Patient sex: M
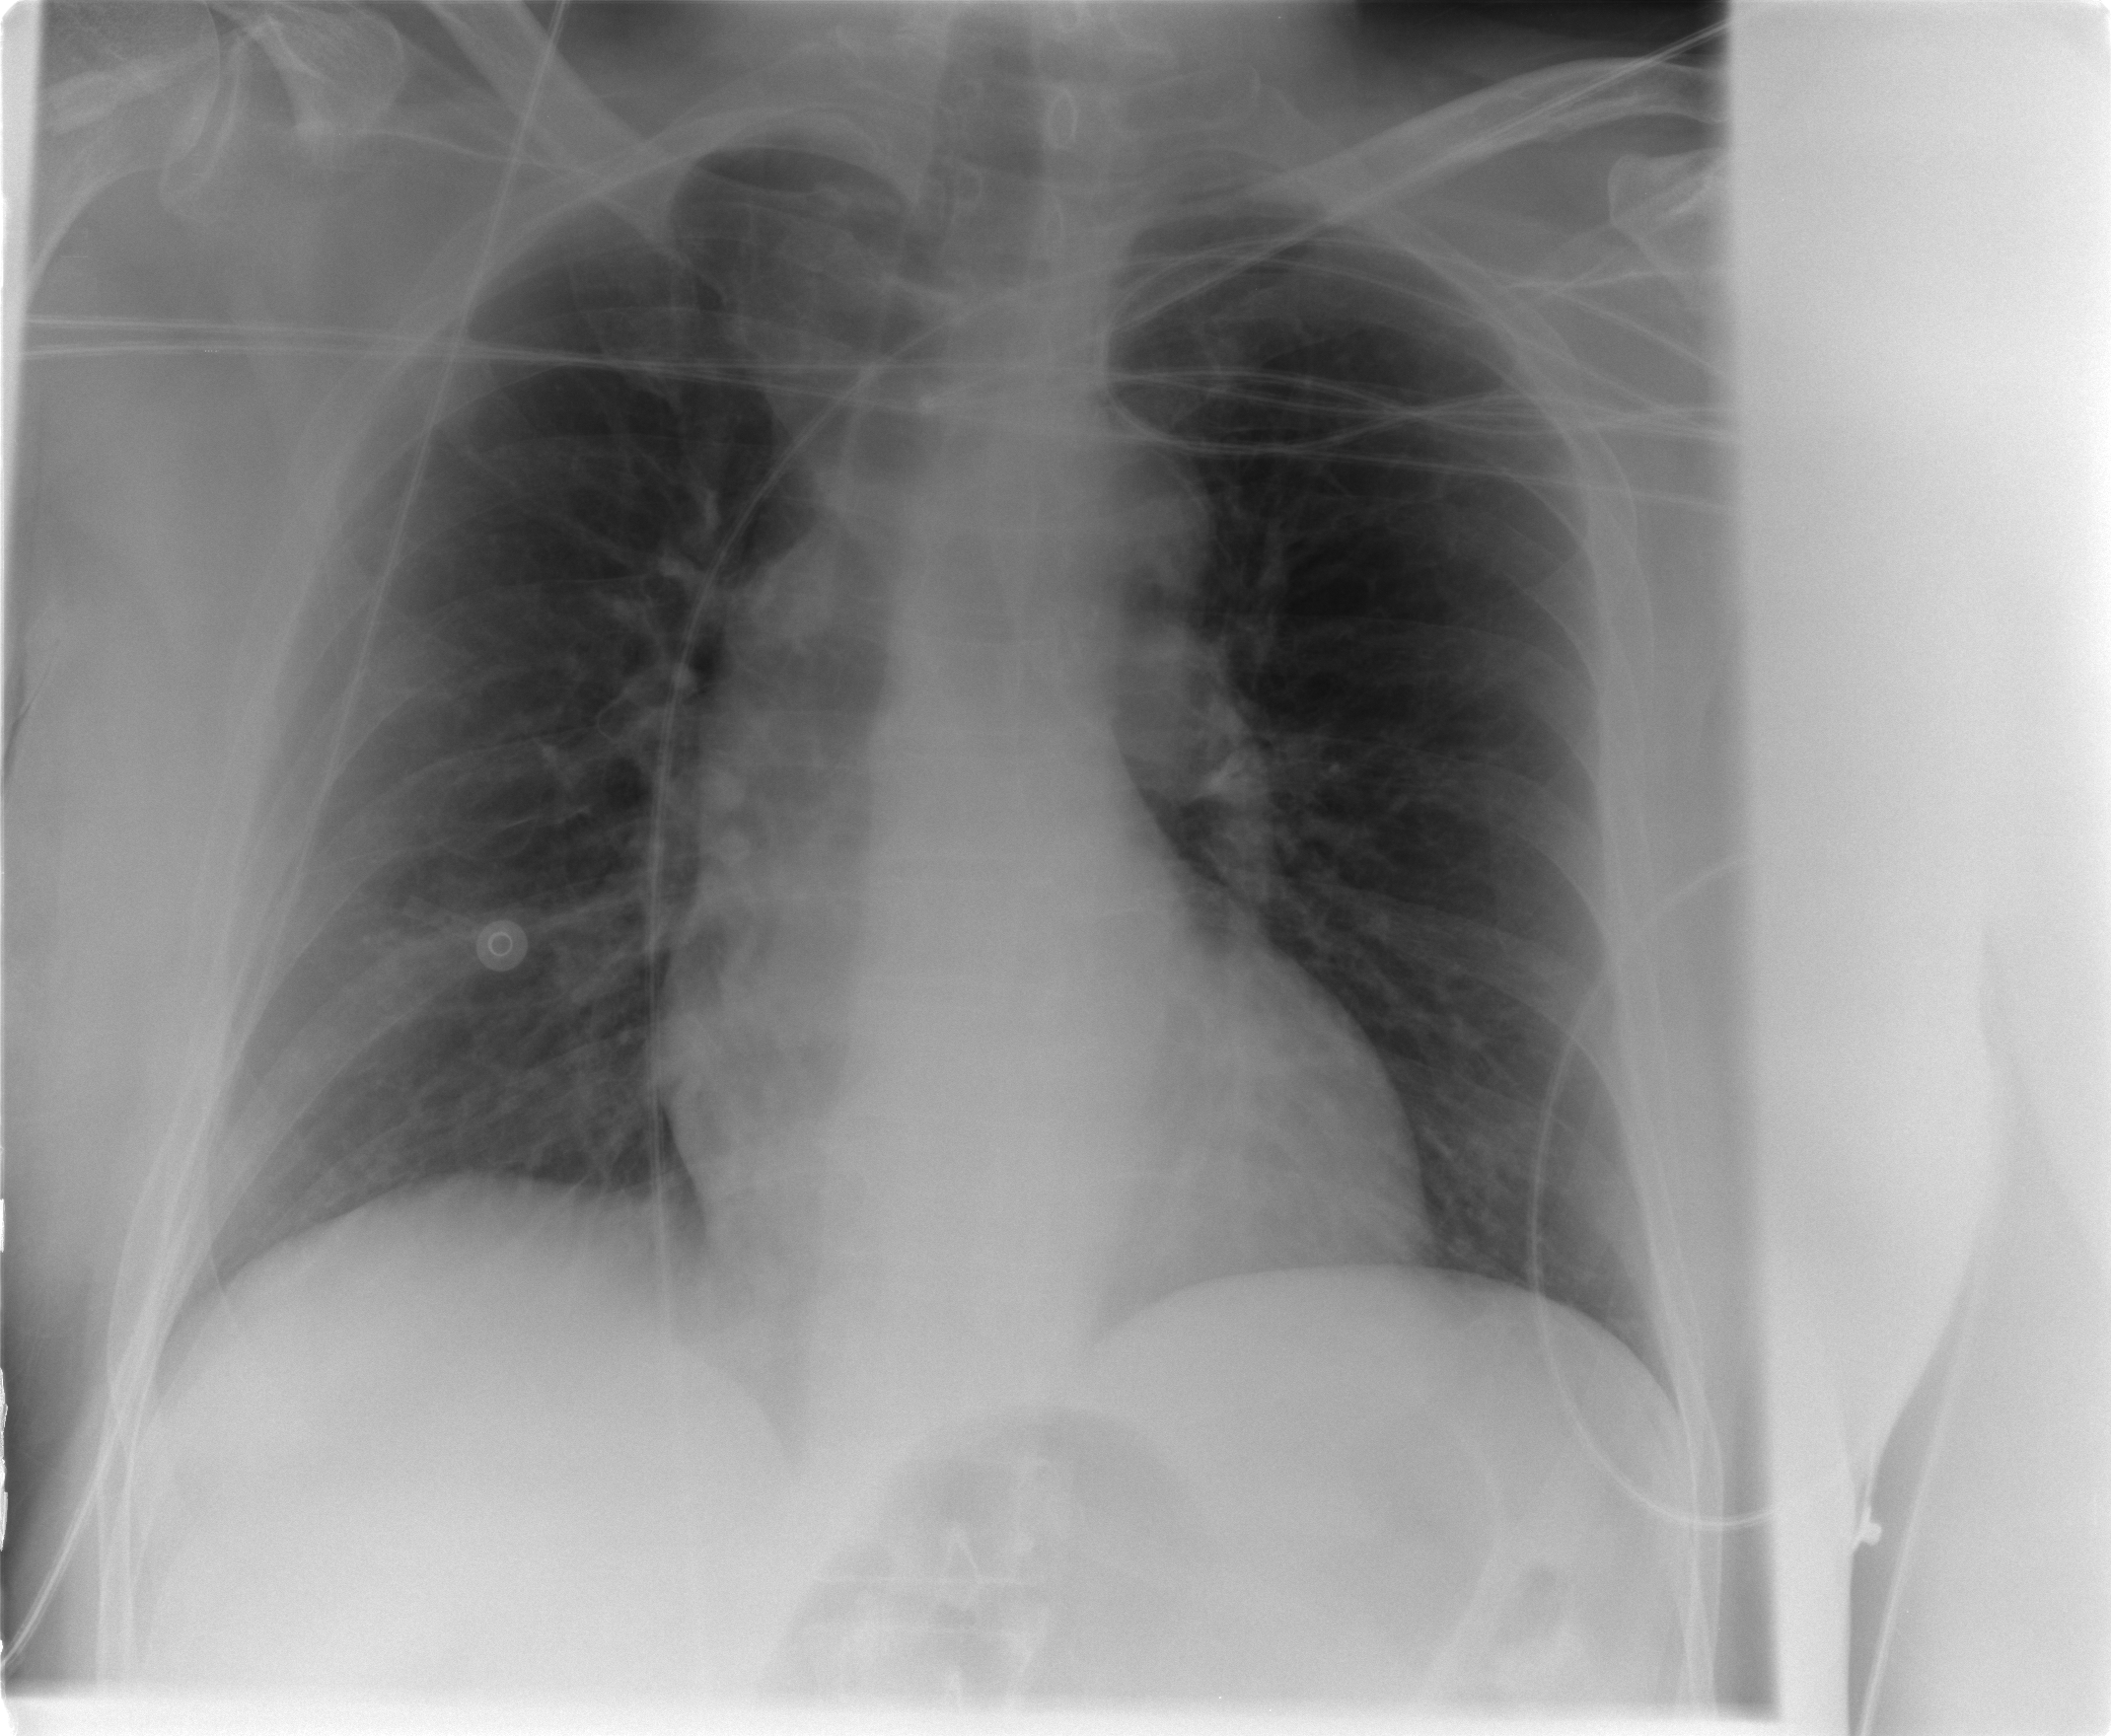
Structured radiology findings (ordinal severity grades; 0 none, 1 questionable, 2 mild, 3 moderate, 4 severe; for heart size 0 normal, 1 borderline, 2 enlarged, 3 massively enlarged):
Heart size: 0
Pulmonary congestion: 2
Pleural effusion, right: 0
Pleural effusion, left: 0
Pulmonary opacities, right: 0
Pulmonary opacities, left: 0
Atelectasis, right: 0
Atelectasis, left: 0